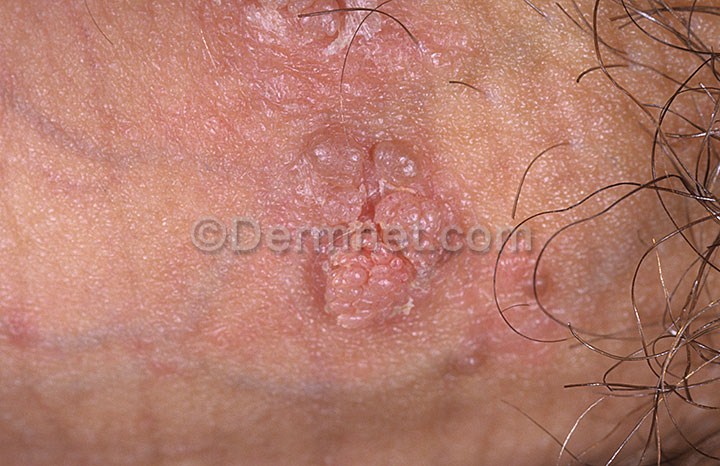
Disease: Herpes HPV and other STDs Photos